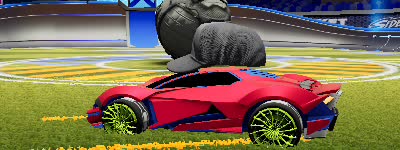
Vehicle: werewolf